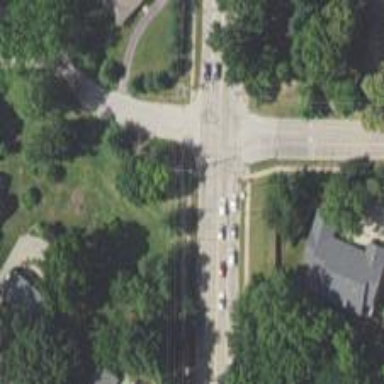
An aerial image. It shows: Footway with asphalt surface and marked with lines at the crossing.